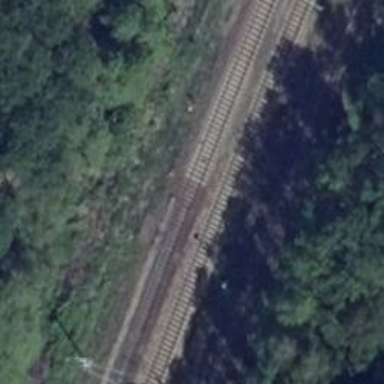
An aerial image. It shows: Railway switch.